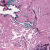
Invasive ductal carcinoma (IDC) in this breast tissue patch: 0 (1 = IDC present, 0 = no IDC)